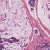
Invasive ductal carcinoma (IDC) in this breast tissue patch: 1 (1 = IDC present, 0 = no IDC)